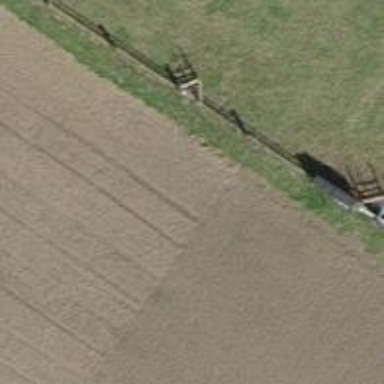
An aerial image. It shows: Fence is in the image.